Question: So here's the case:

I wish to fill the prototype cells with the names of the friends selected in the UIPickerView over there. I have programatically filled the picker with the correct data, and set its properties using the delegate functions.
The "New Game Friends View" you see here has its own viewcontroller subclass, as has the table view, which I attempt to embed into a UIView on the "New Game Friends View".
I have in many ways tried to add data to the prototype cells, but with no luck. Here's my current addBtnClicked function:
'''
- (IBAction)addBtnClicked:(id)sender {
WHGFriendTableViewController* tabView = (WHGFriendTableViewController*) [[self childViewControllers] objectAtIndex:0];
NSInteger row = [friendPicker selectedRowInComponent:0];
[[tabView selectedFriends] addObject:[[self friendList] objectAtIndex:row]];
}
'''
This pretty much crashes my app. Whenever I hit the Add Friend button, the iPhone sends an abort signal, and gives back this message:
> *** Terminating app due to uncaught exception 'NSInvalidArgumentException', reason: '-[UIViewController
selectedFriends]: unrecognized selector sent to instance 0x978d530'
Any help with this problem is very appreciated. Thanks in advance!
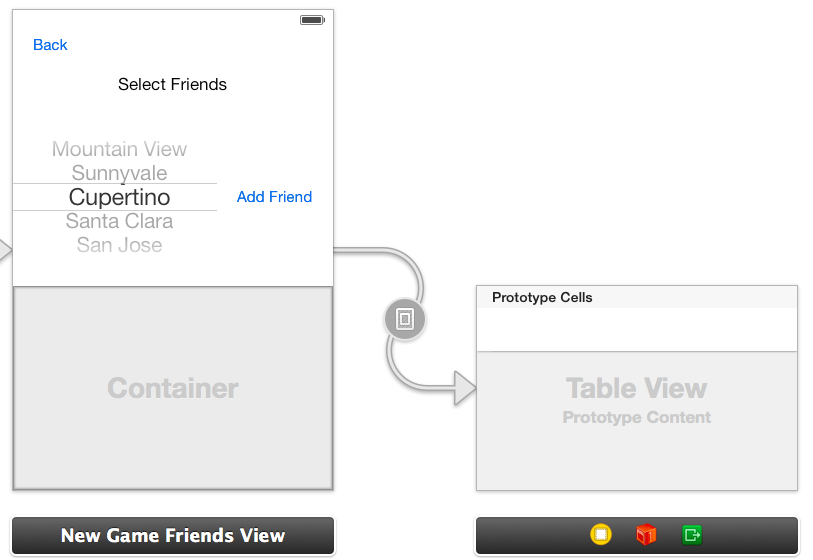
Answer: Do you have a property called 'selectedFriends' on your New Friends view controller?
If the answer is yes try:
'''
- (IBAction)addBtnClicked:(id)sender {
WHGFriendTableViewController* tabView = (WHGFriendTableViewController*) [[self childViewControllers] objectAtIndex:0];
NSInteger row = [friendPicker selectedRowInComponent:0];
[[self selectedFriends] addObject:[[self friendList] objectAtIndex:row]];
}
'''
If selectedFriends is a property of WHGFriendTableViewController, you should create a public method that adds a friend to the Mutable Array and call it from addBtnClicked IBAction.